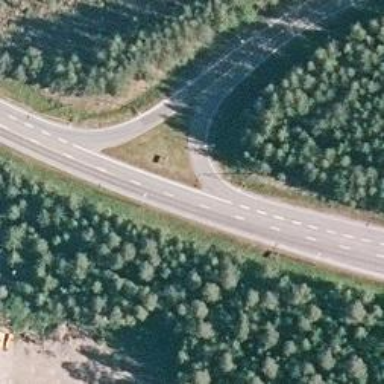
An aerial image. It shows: Trunk link highway with asphalt surface.